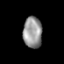
Tissue: prostate
Cell type: T cells
Senescence score: 0.7332
Nuclear area (px): 575
Mean DAPI intensity: 150.457